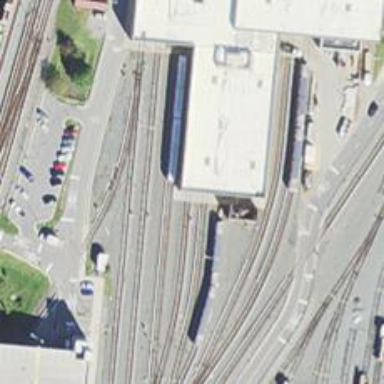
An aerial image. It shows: Building passage tunnel with electrified rail passing through service yard.